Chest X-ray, PA view. Patient: 49 years old, sex F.
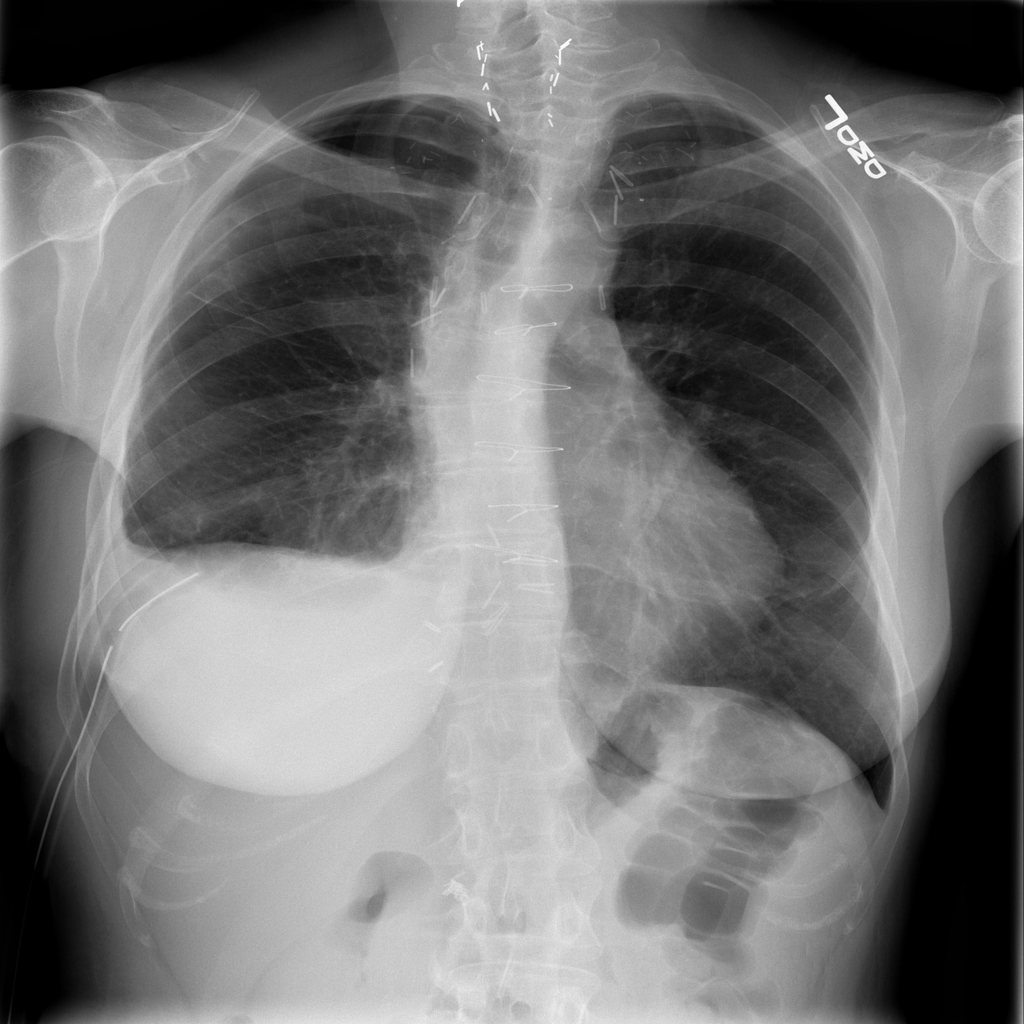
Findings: Effusion